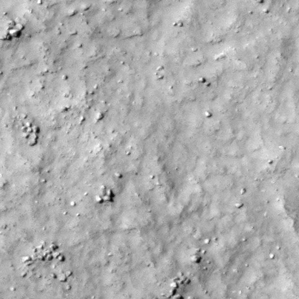
Label: non_frost